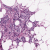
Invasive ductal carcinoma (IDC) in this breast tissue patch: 1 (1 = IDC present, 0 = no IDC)